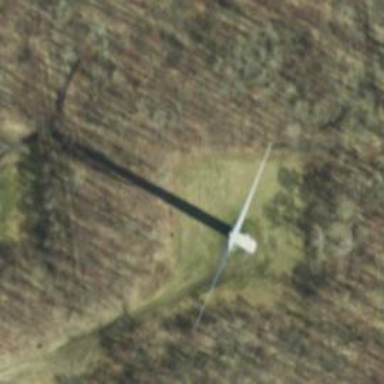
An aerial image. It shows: Wind generator using wind turbines of horizontal axis.